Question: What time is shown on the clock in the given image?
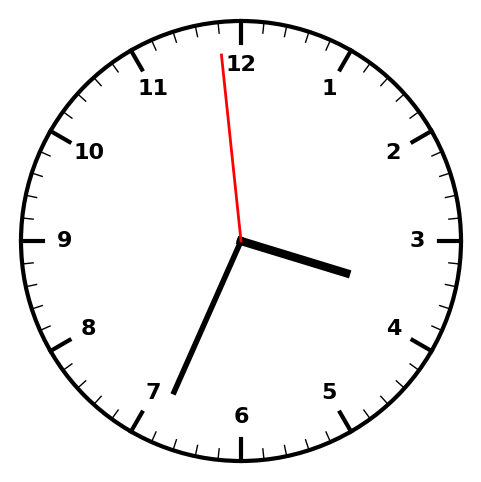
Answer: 03:33:59